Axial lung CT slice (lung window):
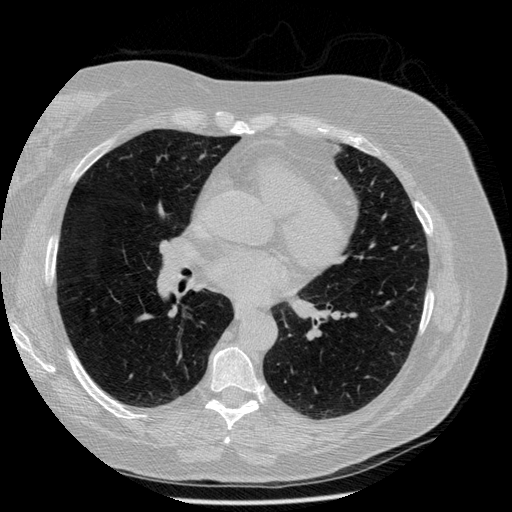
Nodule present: no